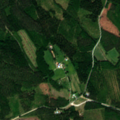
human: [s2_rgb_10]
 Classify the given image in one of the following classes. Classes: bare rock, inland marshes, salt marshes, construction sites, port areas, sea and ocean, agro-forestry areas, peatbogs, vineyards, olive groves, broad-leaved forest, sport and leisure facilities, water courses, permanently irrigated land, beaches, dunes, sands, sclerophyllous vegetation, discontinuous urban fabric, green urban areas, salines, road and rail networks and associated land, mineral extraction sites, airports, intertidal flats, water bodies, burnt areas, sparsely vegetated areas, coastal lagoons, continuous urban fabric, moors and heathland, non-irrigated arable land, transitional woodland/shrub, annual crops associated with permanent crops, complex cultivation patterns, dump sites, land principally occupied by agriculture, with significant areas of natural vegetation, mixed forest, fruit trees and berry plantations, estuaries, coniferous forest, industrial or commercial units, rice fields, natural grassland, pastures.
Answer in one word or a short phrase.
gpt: coniferous forest, mixed forest, transitional woodland/shrub